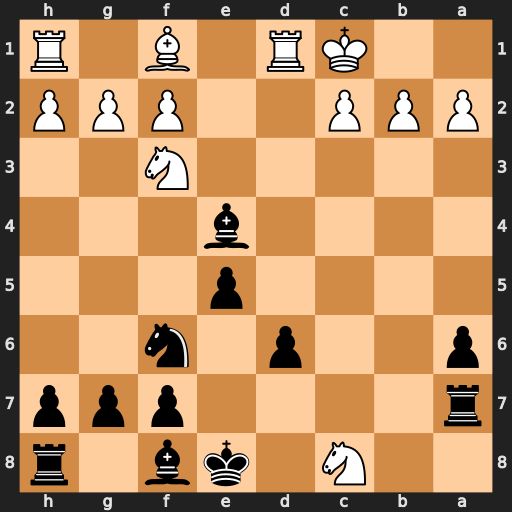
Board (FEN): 2N1kb1r/r4ppp/p2p1n2/4p3/4b3/5N2/PPP2PPP/2KR1B1R
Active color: b
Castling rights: k
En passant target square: -
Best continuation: Rc7 Nxd6+ Bxd6 Rxd6 Rxc2+